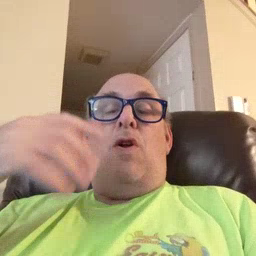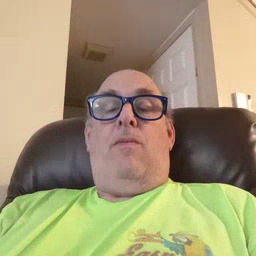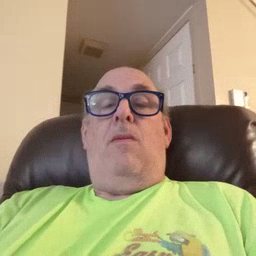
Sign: tiger